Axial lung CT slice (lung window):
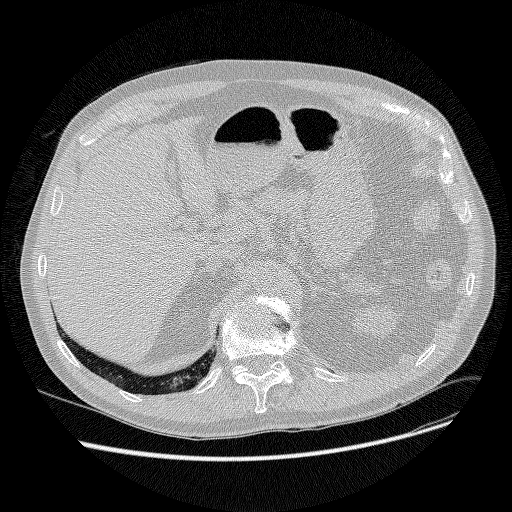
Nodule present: no